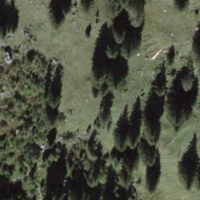
EUNIS habitat code: 23
Species observed at this site:
Hamearis lucina